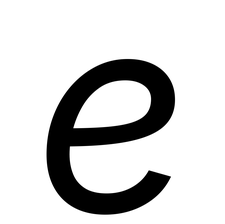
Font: Inter-Italic_Italic